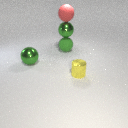
large green rubber sphere below large red rubber sphere